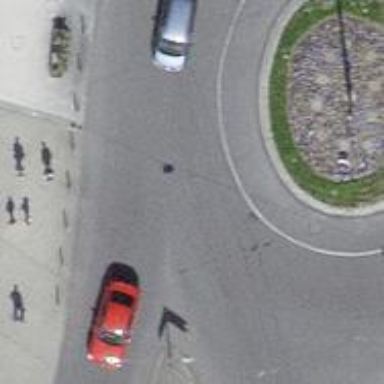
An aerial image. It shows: Asphalt road classified as primary highway with roundabout. Trolley wires are present along the road.